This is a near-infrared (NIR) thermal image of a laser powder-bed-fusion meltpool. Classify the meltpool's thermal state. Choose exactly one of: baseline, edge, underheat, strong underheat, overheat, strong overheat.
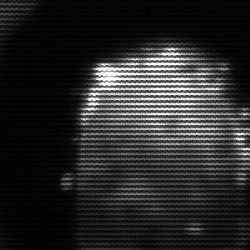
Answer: baseline